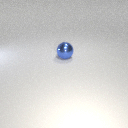
large blue metal sphere